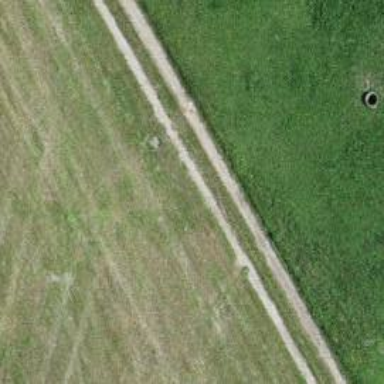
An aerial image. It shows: Track road with grade3 tracktype.